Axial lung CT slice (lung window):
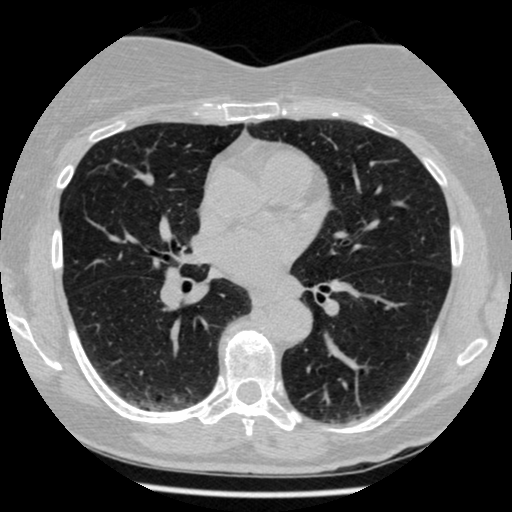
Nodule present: no